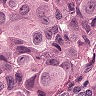
Metastatic tissue present: yes